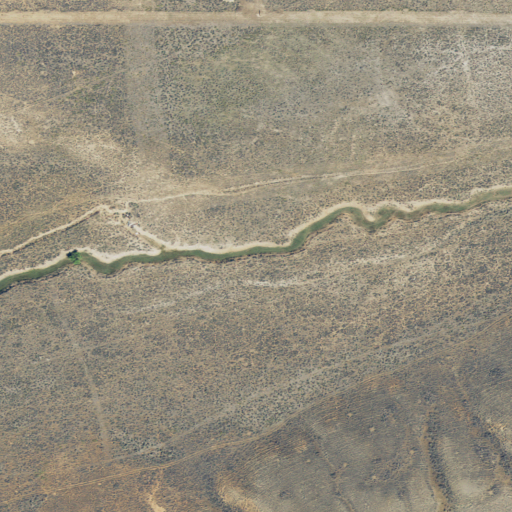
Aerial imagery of valley in Utah named Dry Canyon containing only shrub